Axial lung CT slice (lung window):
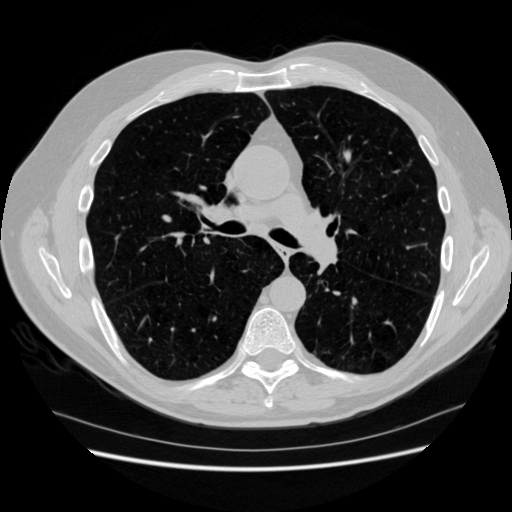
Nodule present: no